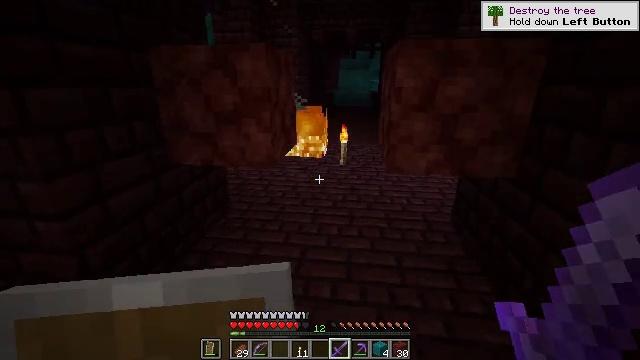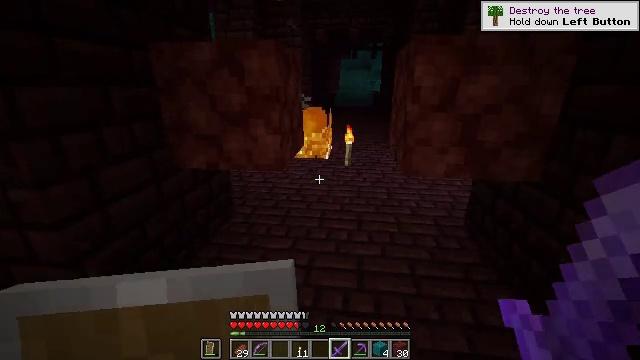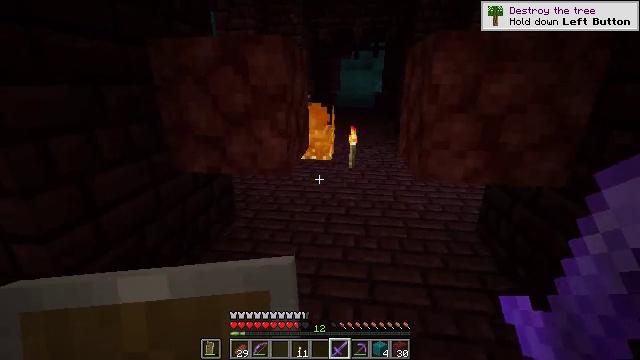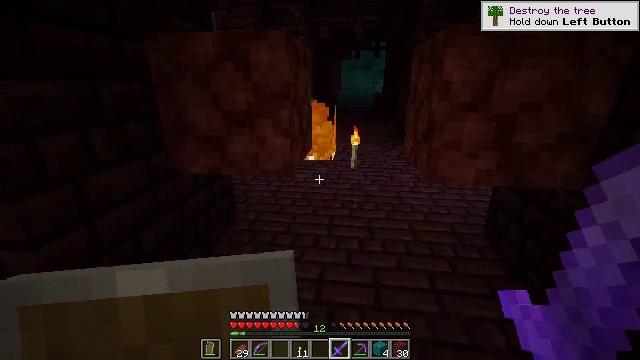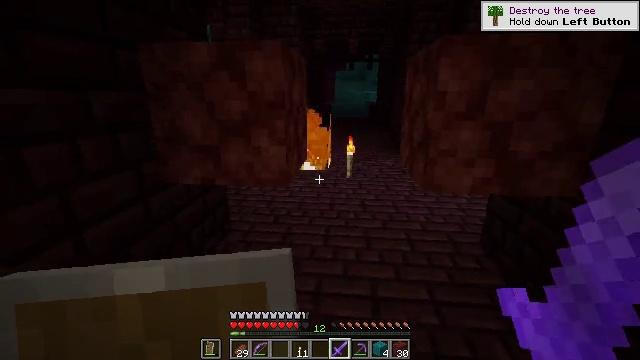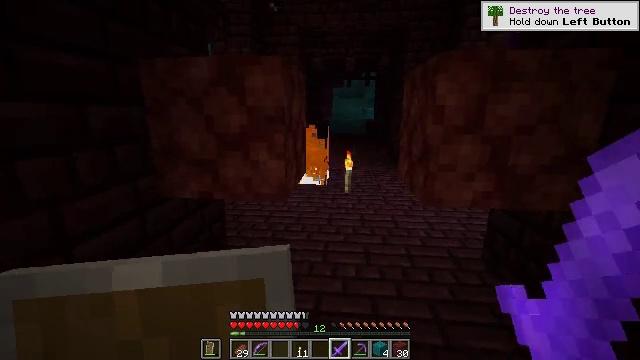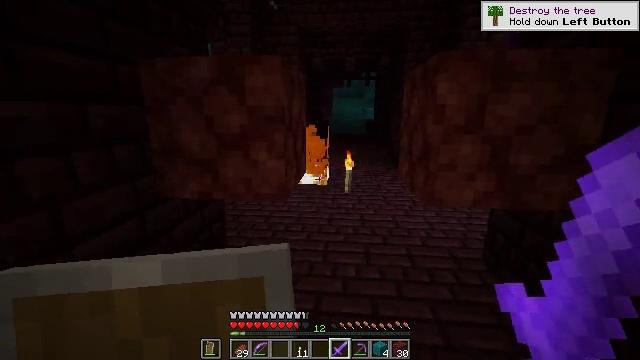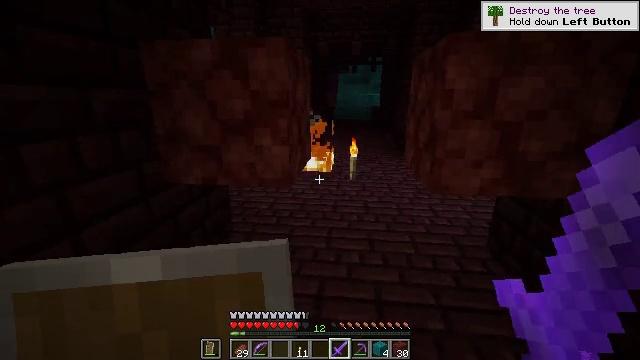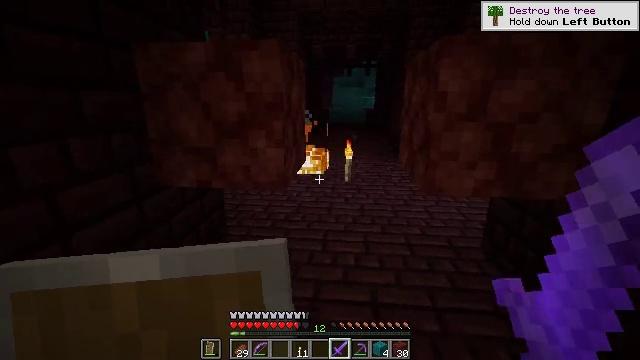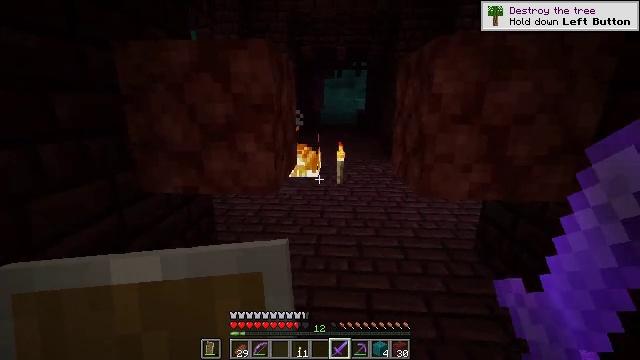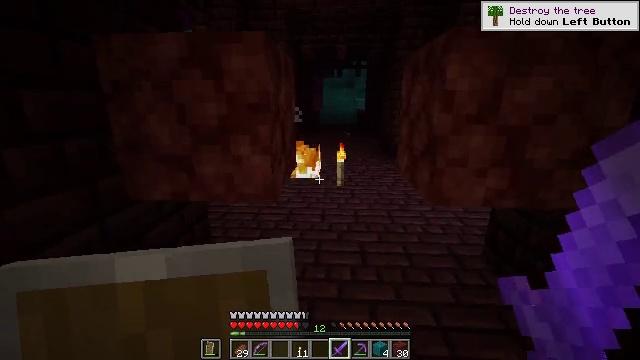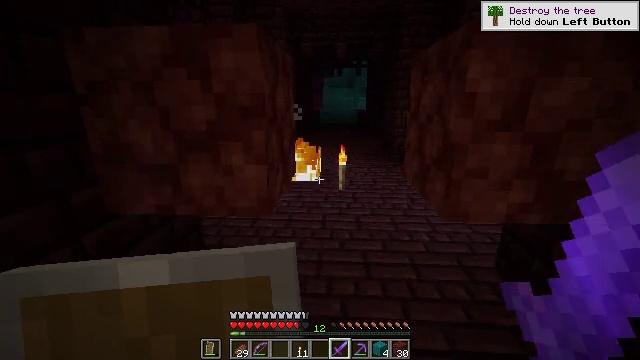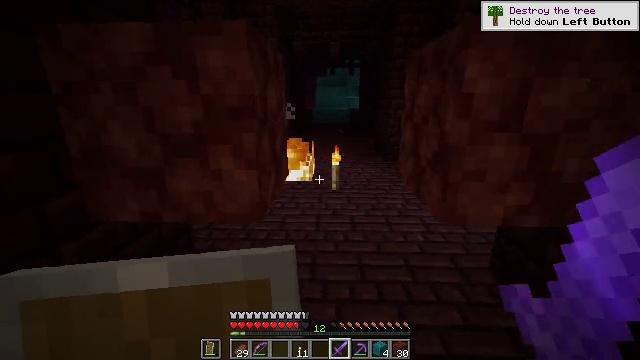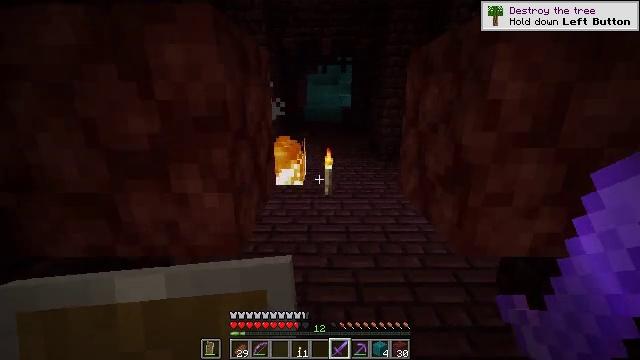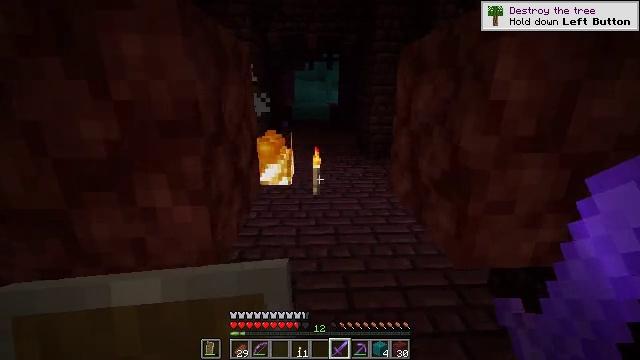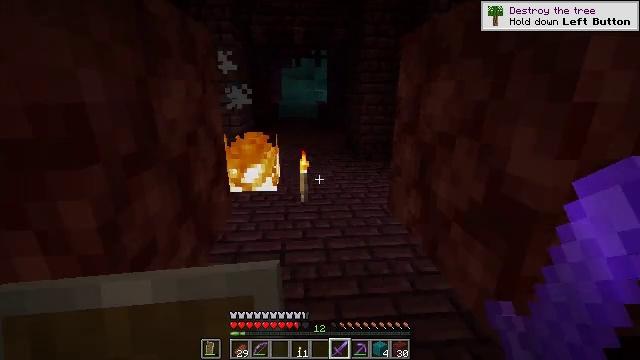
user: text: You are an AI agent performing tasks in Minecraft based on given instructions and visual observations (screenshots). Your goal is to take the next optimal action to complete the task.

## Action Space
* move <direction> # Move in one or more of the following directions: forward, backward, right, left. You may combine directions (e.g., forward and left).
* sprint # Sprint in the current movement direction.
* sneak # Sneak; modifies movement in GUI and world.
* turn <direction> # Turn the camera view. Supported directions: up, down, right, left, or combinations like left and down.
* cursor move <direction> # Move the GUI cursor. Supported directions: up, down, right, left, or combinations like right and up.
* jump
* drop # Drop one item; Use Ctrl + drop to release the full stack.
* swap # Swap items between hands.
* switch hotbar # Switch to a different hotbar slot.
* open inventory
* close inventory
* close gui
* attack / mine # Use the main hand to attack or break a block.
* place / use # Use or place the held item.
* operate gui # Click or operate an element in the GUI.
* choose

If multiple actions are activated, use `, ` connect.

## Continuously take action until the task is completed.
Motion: motion action
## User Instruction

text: Destroy the fire.
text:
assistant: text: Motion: move forward
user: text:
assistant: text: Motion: no_op
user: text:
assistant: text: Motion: no_op
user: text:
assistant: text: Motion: turn right and up
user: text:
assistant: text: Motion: turn up
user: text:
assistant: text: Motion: no_op
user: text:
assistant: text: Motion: turn left and down
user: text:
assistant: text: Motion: turn right
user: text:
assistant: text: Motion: move forward, turn right
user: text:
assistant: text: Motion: move forward
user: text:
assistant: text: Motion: move forward
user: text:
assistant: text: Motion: move forward, turn right
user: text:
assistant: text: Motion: move forward, turn right
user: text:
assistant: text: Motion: move forward, turn right
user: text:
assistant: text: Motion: move forward, turn right
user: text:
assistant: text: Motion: move forward, turn right
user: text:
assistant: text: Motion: move forward
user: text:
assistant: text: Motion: move forward, turn right
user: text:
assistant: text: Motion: move forward, turn right
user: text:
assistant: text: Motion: move forward
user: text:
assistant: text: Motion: move forward and move left, turn right and up
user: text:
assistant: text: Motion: move forward and move left, turn right and up
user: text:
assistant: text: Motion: turn right and up
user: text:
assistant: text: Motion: turn right and up
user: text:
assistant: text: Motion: turn right and up
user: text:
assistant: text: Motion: turn up
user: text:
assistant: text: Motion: turn left
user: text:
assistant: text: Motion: no_op
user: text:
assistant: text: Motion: turn right and down
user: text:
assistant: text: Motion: no_op